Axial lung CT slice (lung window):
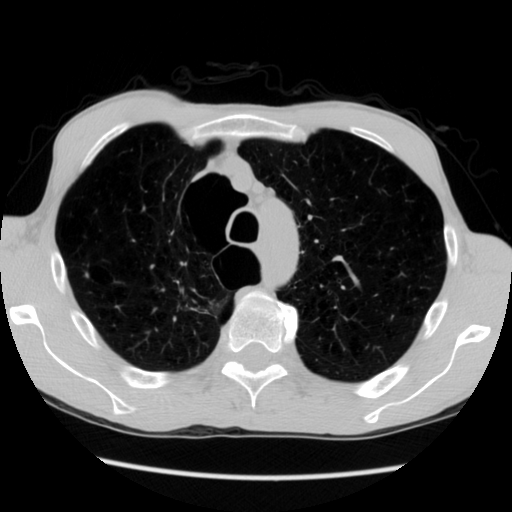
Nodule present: no